Question: After some extensive search, I have not been able to figure out how to get the color shown in the image below pointed by the red arrow. The reason I want to get this color value is to set the pane background inside the JTabbedPane (blue arrow) with the same value, so there would be no difference between the two colors. On Windows, the color is white (red arrow), on Mac it's 230, 230, 230 RGB, and on Linux it depends on the GUI. So, by getting this value programatically, I wouldn't have to set it for each OS.

Any idea how to accomplish this? I've tried searching for 230, 230, 230 in UIManager.getDefaults() but there isn't such value.
Thanks in advance
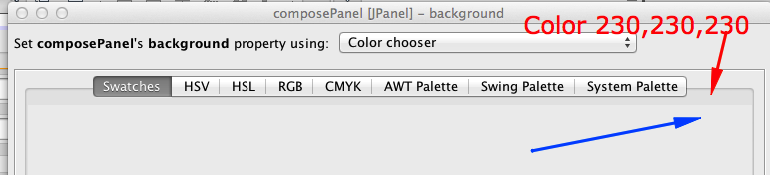
Answer: Consider simply setting the opacity of the contained panel to 'false'. This should let the background color of the wrapping 'JTabbedPane' reflect through that component and achieve the desired behaviour. Moreover this will work on all platforms and look and feels.
Something like:
'''
pane.setOpaque(false);
'''